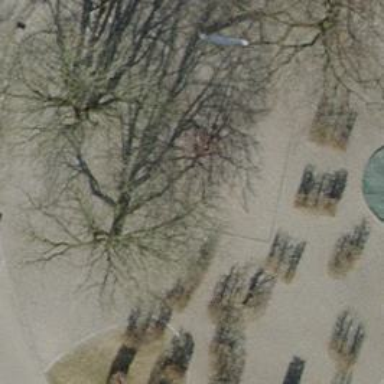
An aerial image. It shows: Playground with playground theme.